Question: Can someone please tell why I am unable to compile the following program:
'''
#include<iostream>
#include<string>
#include<cmath>
#include<iostream>
#include<cfloat>
#define MOD <PHONE>
using namespace std;
double distance(pair<int,int> p1,pair<int,int> p2)
{
double dist;
dist = sqrt( (p1.first-p2.first)*(p1.first-p2.first) + (p1.second-p2.second)*(p1.second-p2.second) );
return(dist);
}
int main()
{
int N,i,j;
cin >> N;
pair<int,int> pi[N];
for(i=0;i<N;i++)
{
cin >> pi[i].first >> pi[i].second;
}
for(i=0;i<N;i++)
{
cout << pi[i].first << " "<< pi[i].second << endl;
}
distance(pi[0],pi[1]); // This line is giving error
return 0;
}
'''

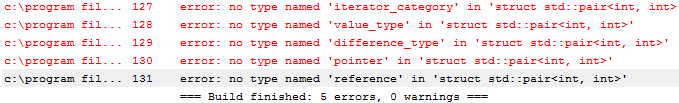
Answer: 'distance' is defined by the standard library, which you already 'using''ed into the global namespace, so it's trying to use that one rather than the one you wrote (and expected).
Call your function something else to avoid the name clash.
Also just as style notes, in C++ code '#define' can usually be replaced with const or inline functions to provide much greater type safety, and I like to write 'using std::cout', etc for each item I need rather than 'using namespace std'.